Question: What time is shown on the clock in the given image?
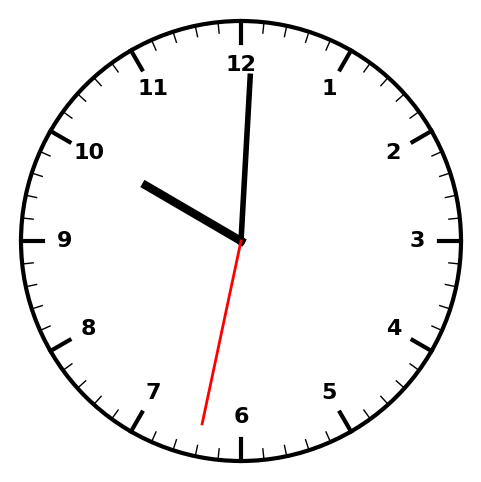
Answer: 10:00:32